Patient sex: F
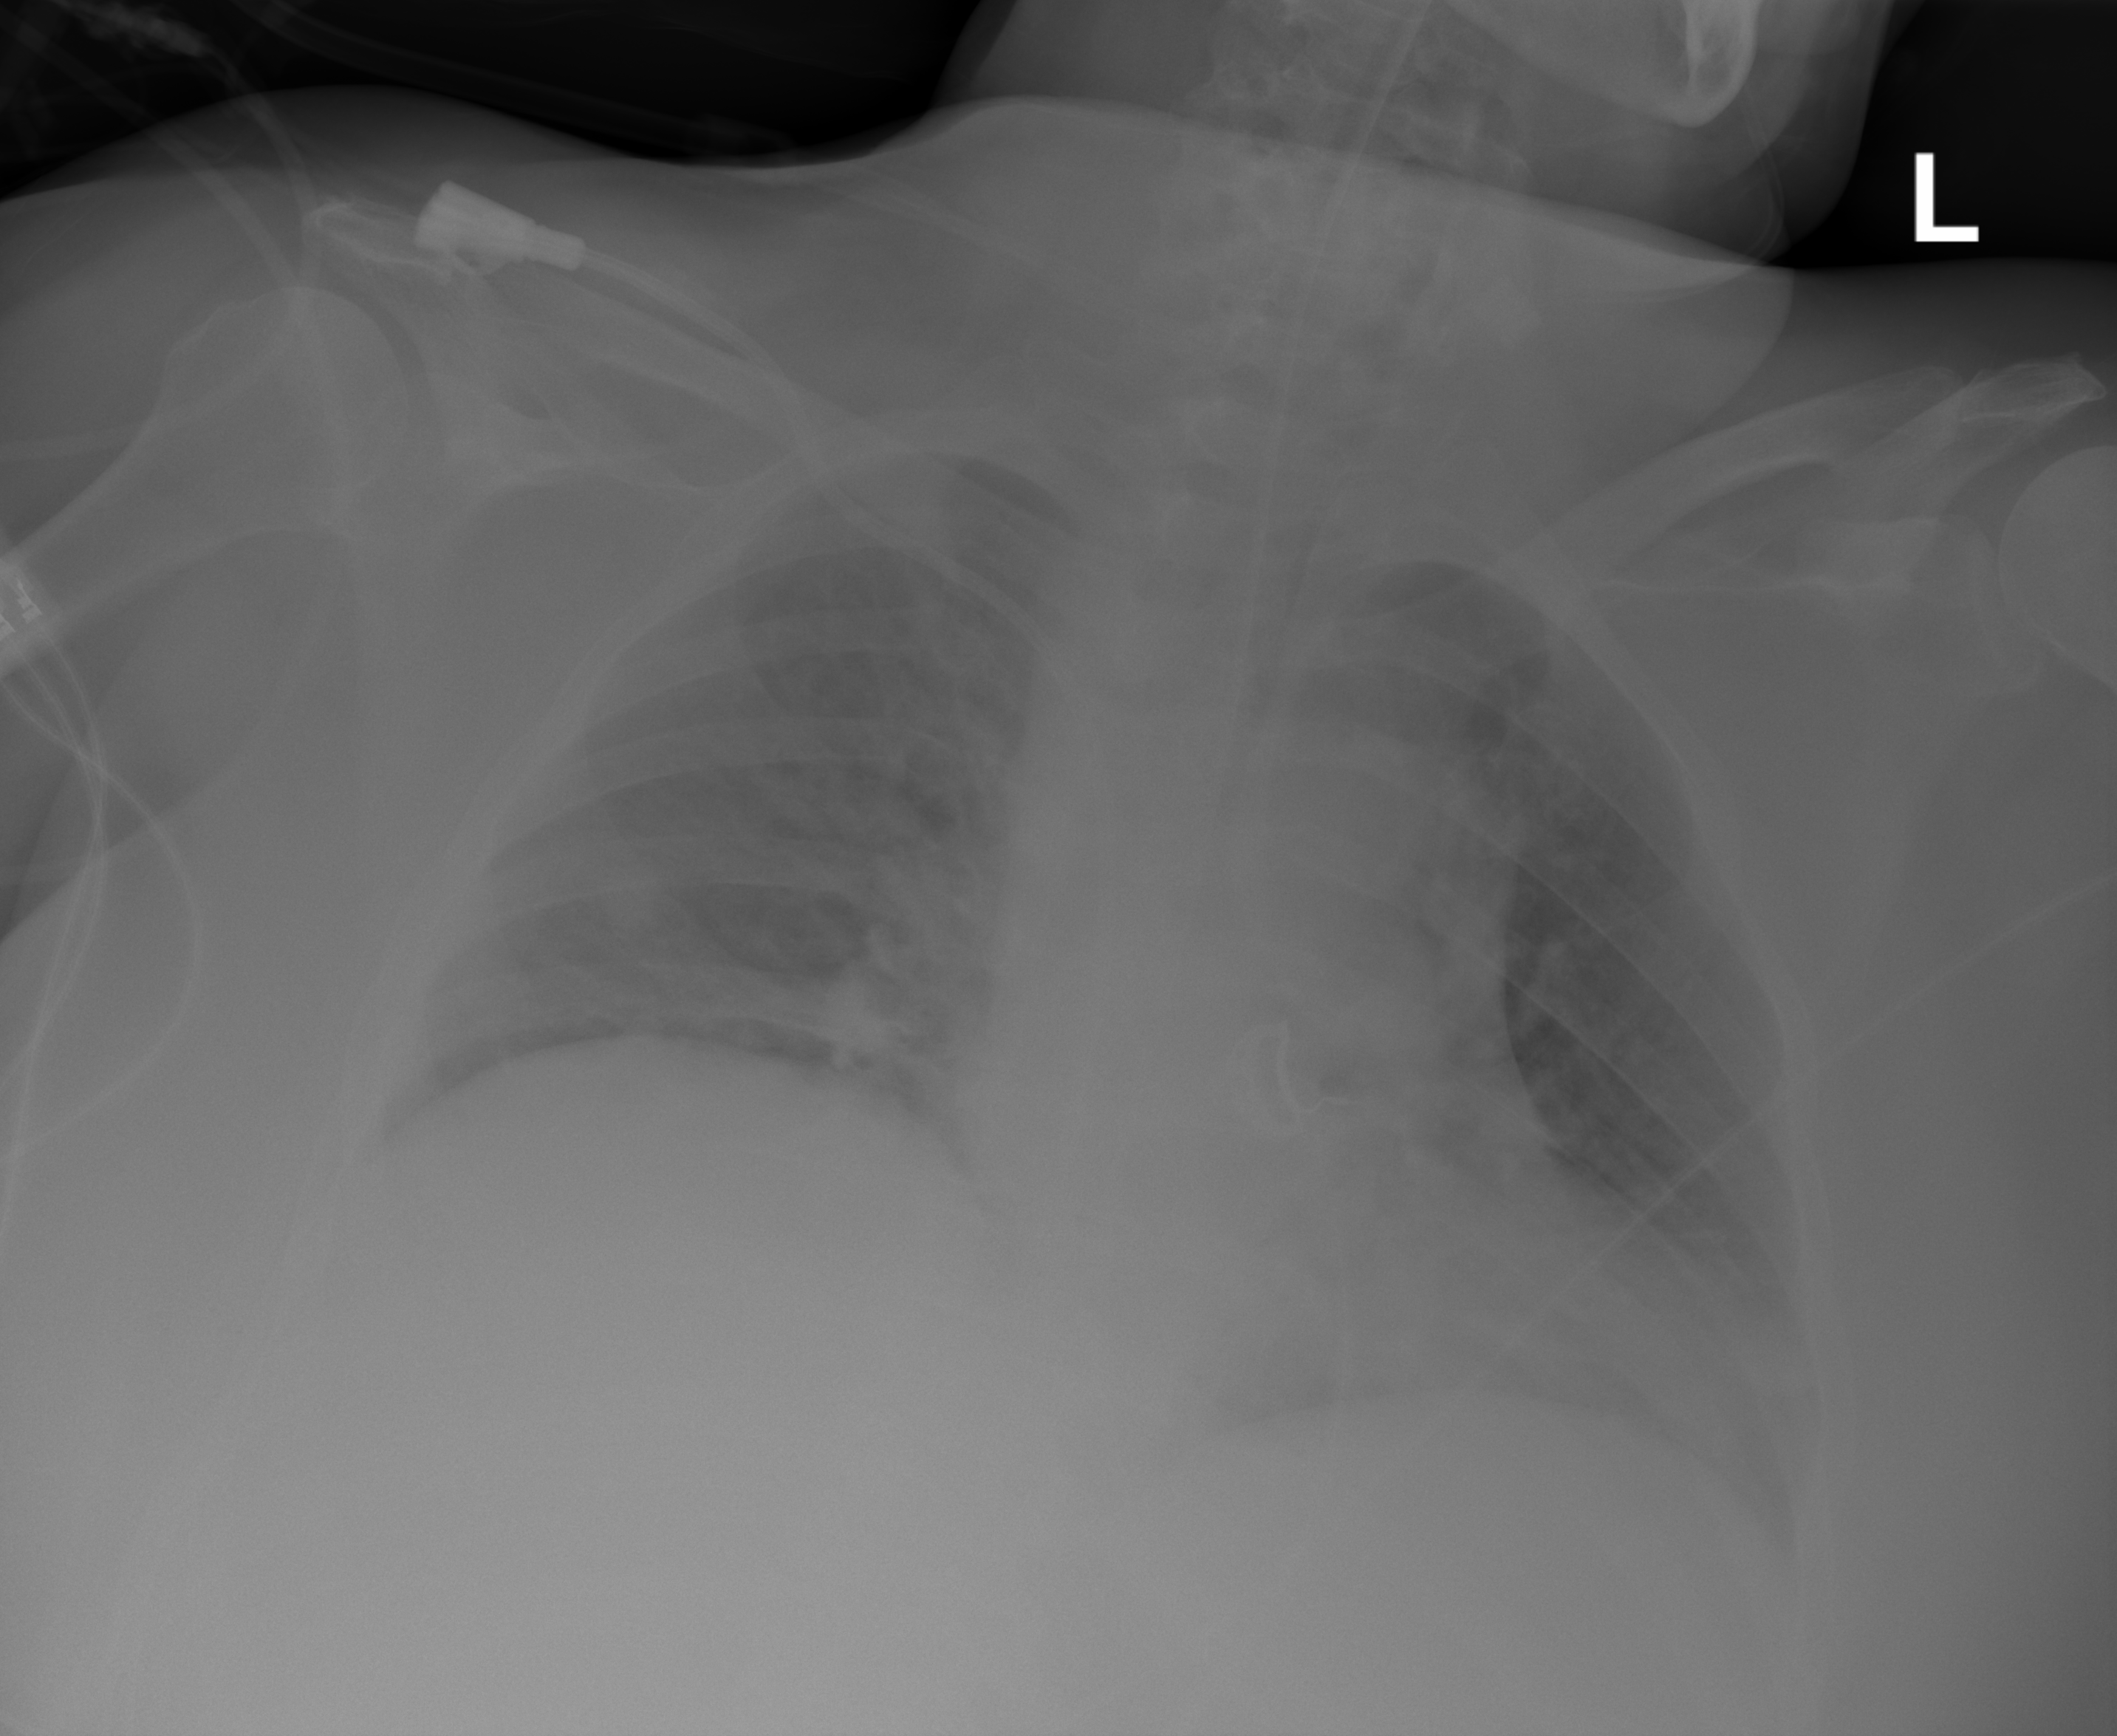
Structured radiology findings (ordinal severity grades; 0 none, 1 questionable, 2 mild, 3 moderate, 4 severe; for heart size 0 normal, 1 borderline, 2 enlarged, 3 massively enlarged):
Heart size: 0
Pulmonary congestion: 0
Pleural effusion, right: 0
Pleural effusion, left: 0
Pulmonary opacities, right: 0
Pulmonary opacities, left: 0
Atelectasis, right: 2
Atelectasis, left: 2